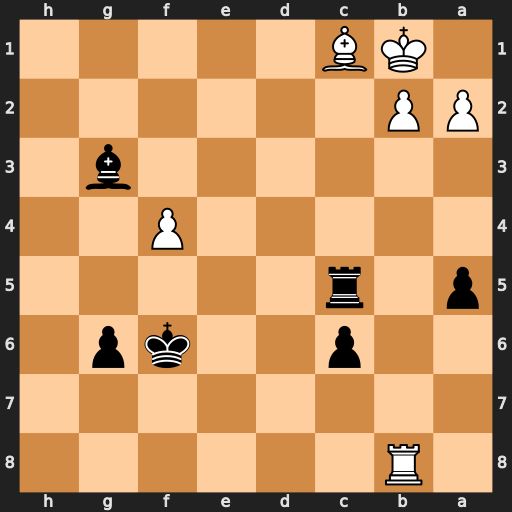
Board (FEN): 1R6/8/2p2kp1/p1r5/5P2/6b1/PP6/1KB5
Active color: b
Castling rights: -
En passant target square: -
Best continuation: Rxc1+ Kxc1 Bxf4+ Kc2 Bxb8